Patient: sex M, age 76
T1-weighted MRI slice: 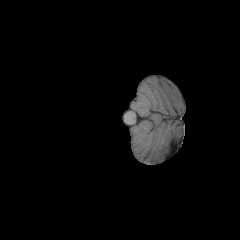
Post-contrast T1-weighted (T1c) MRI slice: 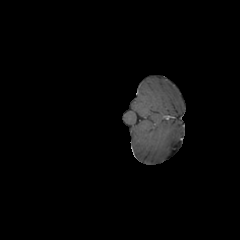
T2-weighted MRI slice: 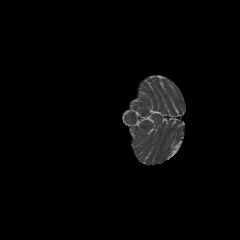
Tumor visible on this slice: no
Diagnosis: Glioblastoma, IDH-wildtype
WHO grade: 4